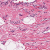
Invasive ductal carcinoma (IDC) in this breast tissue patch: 0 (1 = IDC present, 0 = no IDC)